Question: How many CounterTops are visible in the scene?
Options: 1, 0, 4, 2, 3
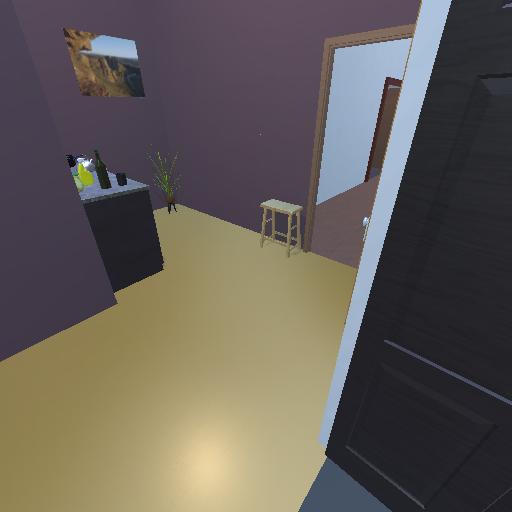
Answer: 1